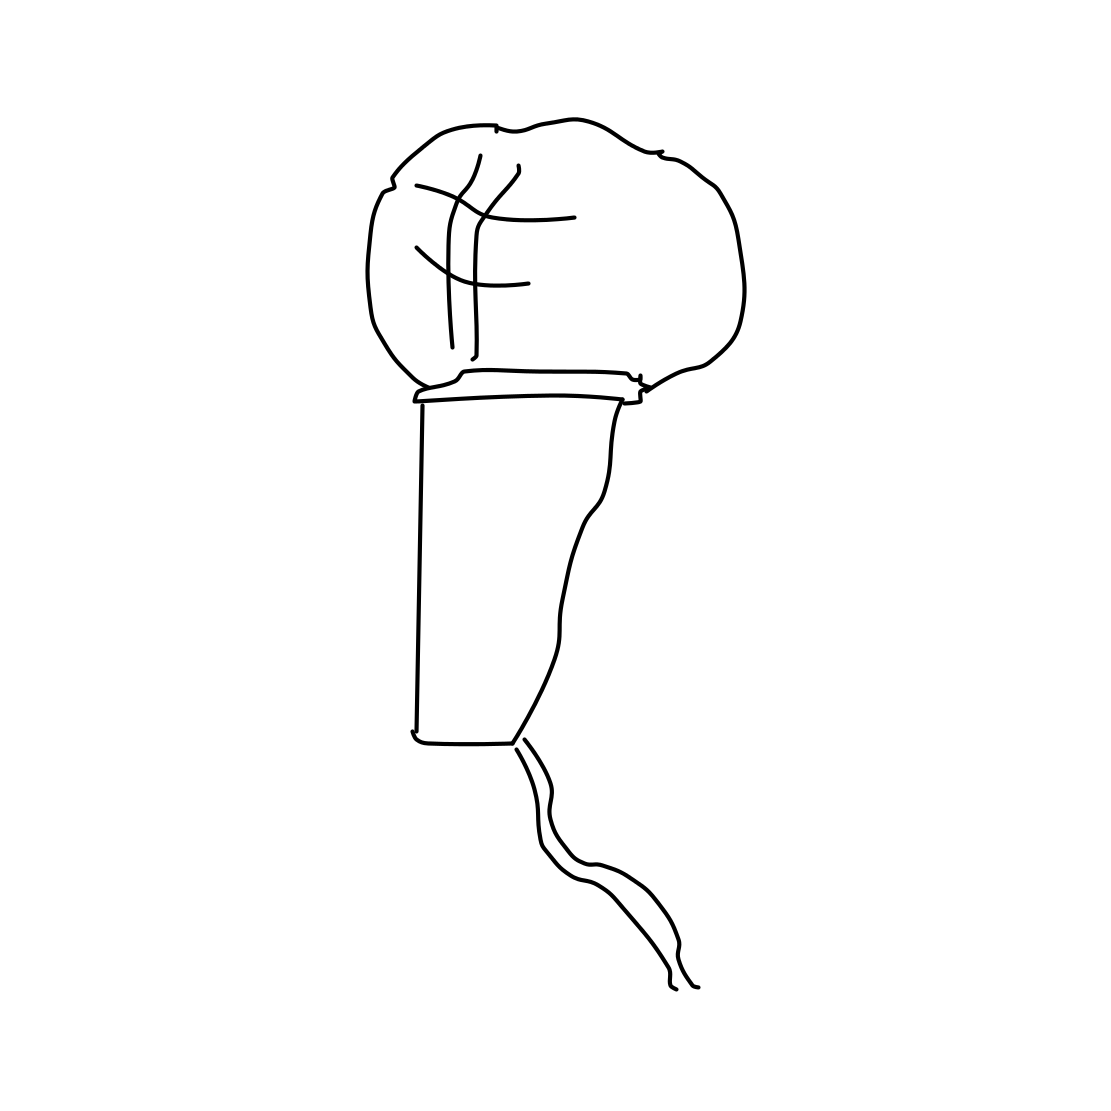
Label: microphone